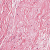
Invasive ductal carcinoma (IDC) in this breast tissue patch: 0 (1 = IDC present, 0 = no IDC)